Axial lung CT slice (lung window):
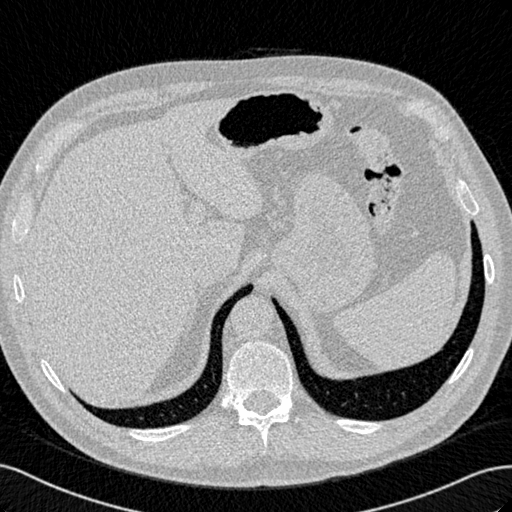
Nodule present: no